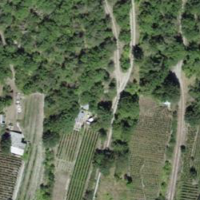
EUNIS habitat code: 44
Species observed at this site:
Odontites luteus